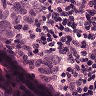
Metastatic tissue present: yes